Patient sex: M
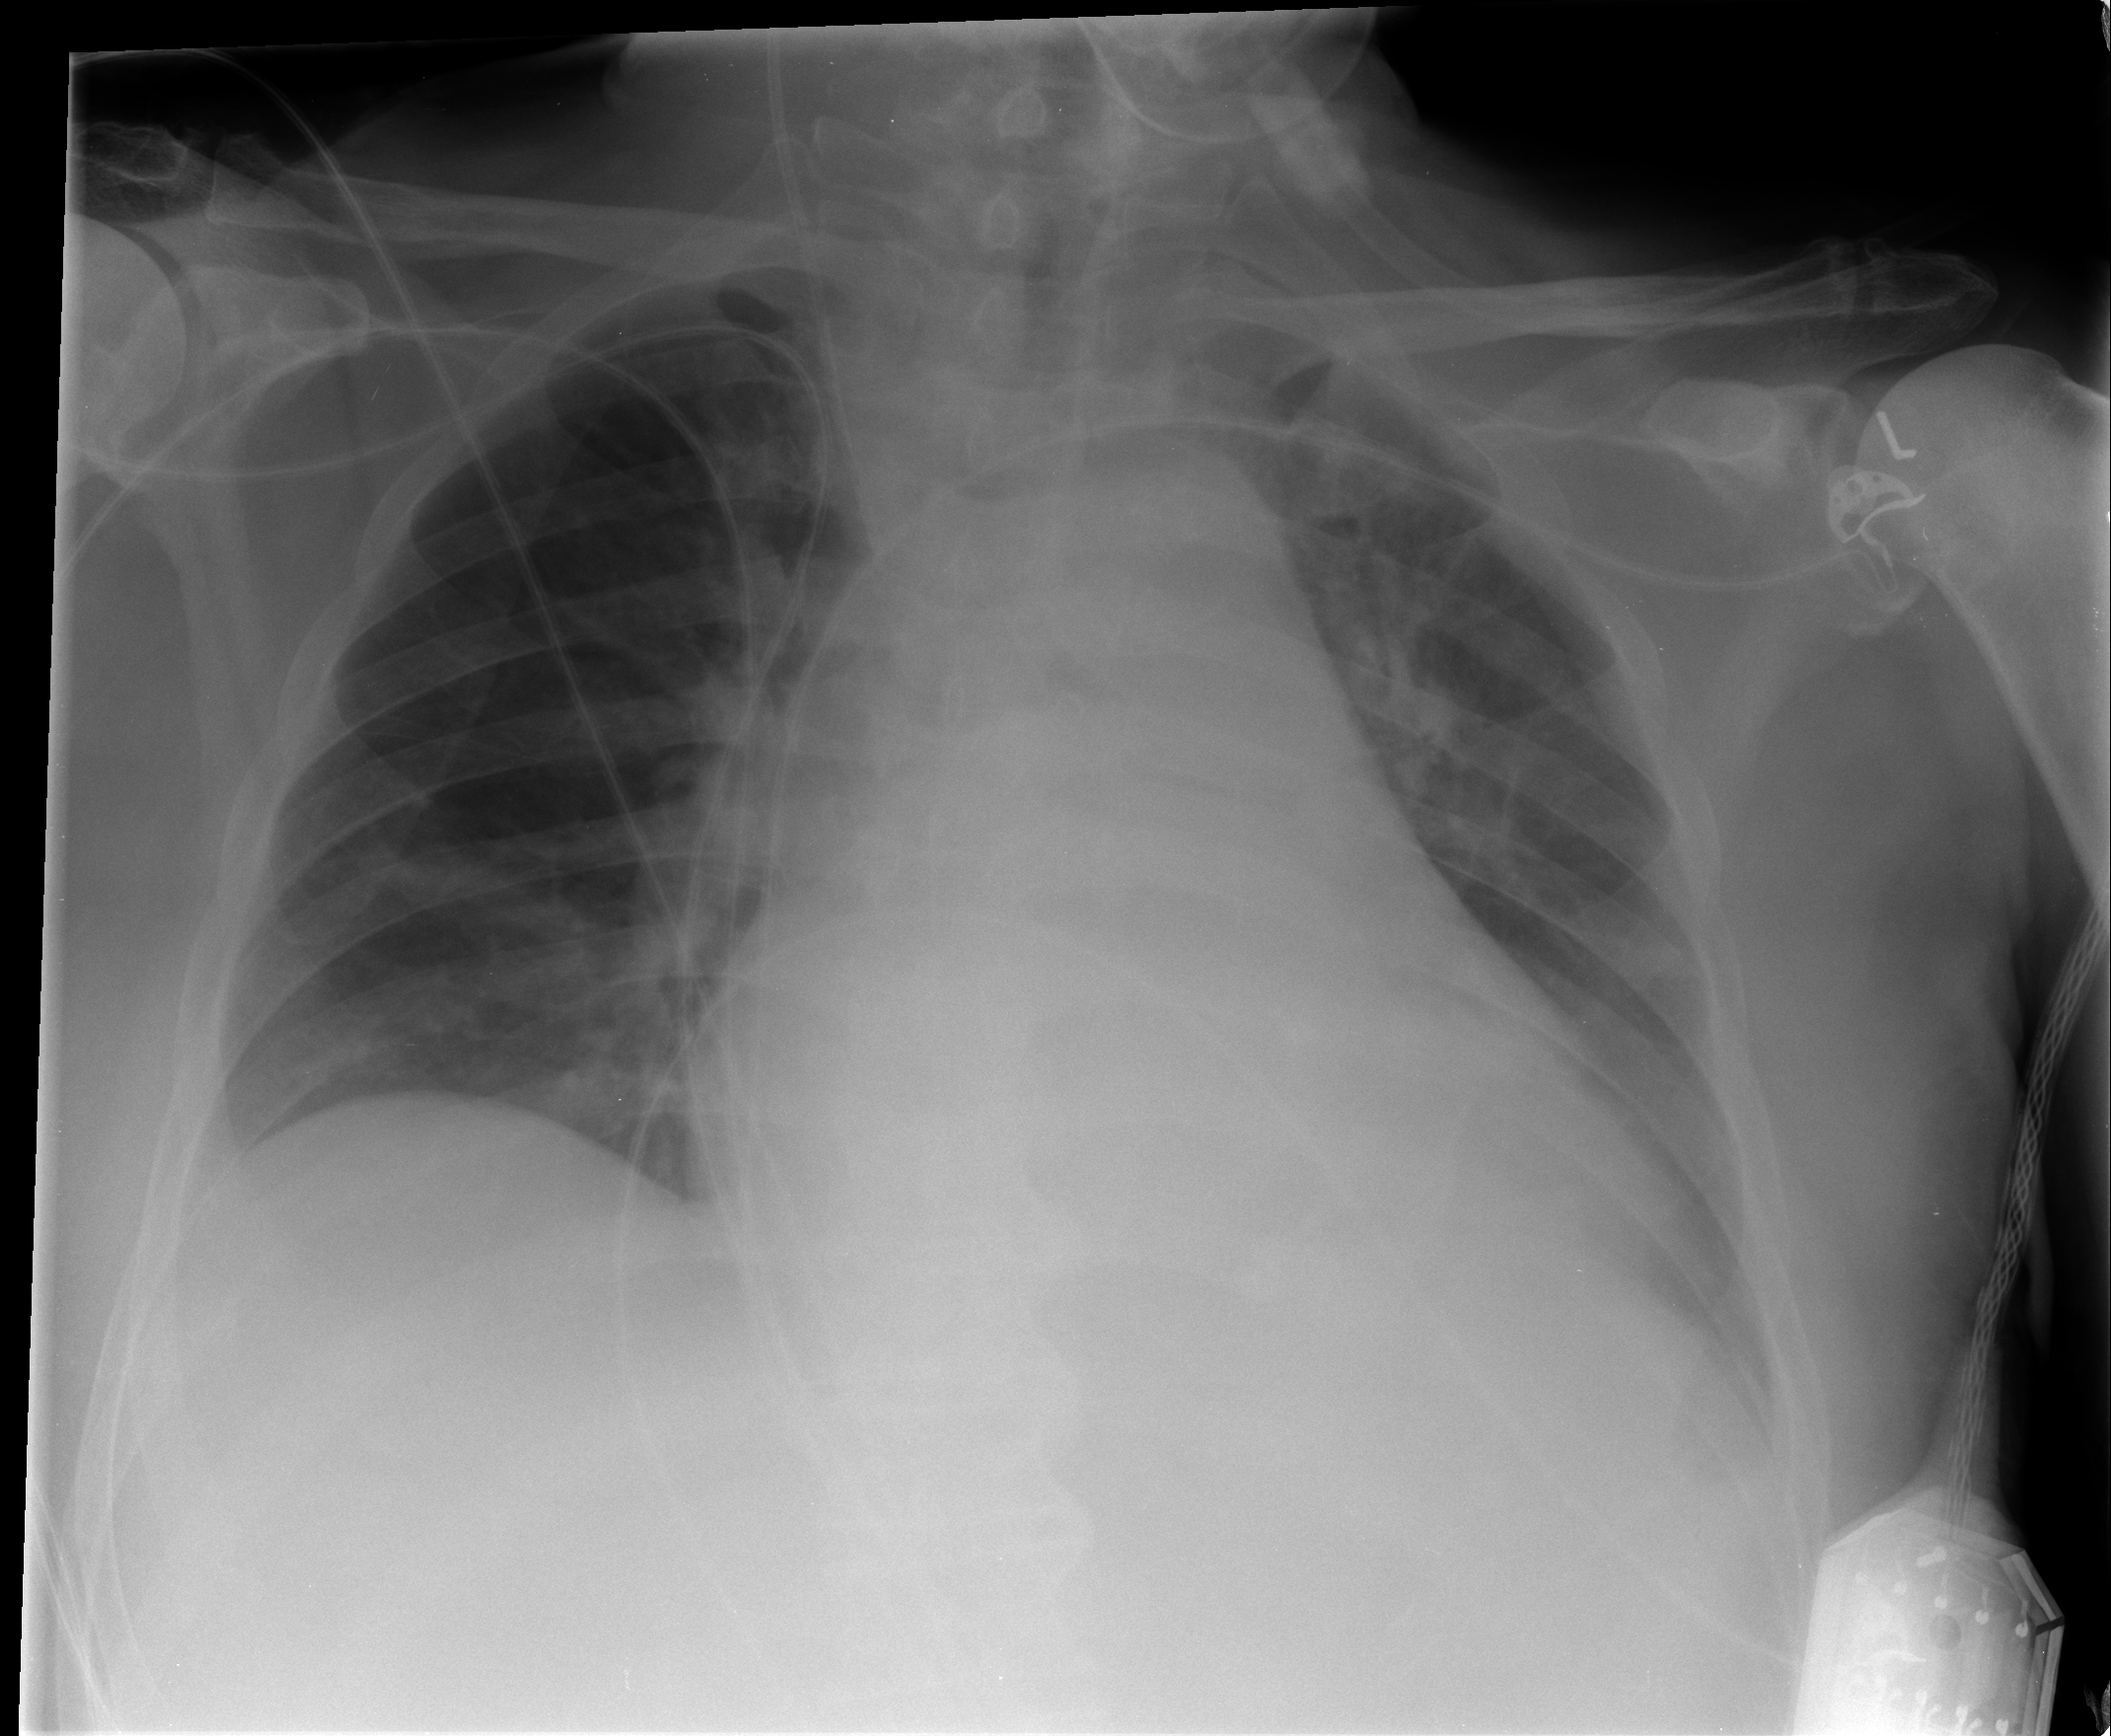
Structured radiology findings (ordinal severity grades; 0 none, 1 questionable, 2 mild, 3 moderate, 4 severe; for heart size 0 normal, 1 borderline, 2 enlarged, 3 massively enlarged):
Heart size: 3
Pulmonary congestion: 0
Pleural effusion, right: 0
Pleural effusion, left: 0
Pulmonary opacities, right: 0
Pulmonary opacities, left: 0
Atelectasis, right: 0
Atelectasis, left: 2